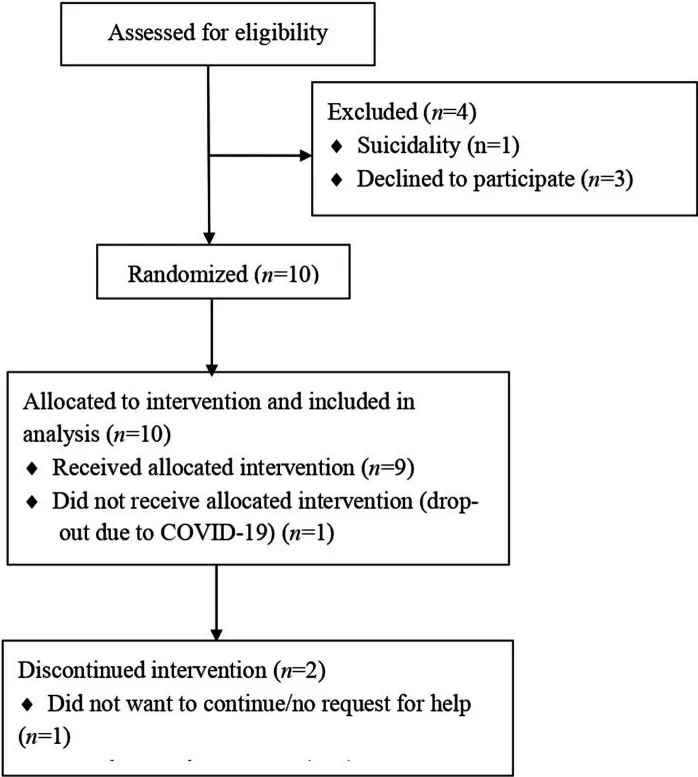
Flowchart of participants.
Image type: chart (chart)